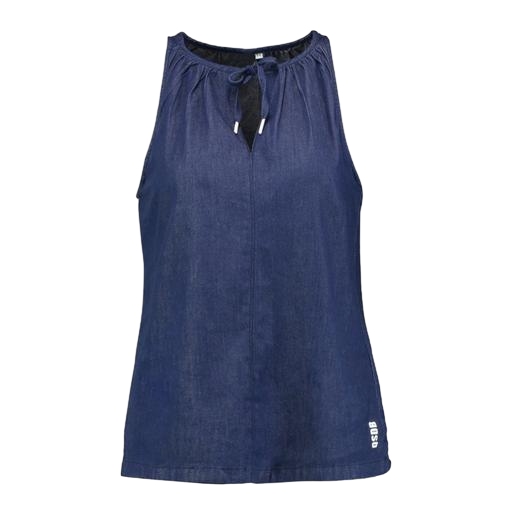
blue paige tie neck tank, blue chambray tie-neck top only macy, blue tie-front tank, white background